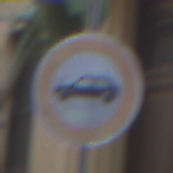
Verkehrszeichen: VerbotPersonenkraftwagen
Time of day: MorningAfternoon
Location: Outdoor (Urban)
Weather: PartlyCloudy
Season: NotSpecified
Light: Natural